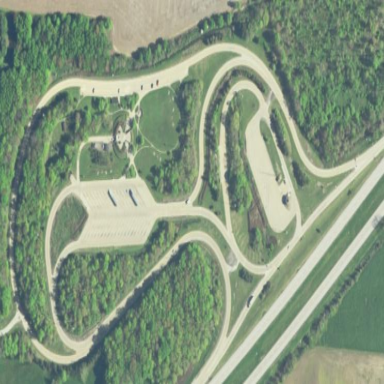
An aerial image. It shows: Rest area along the road.